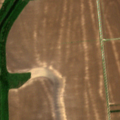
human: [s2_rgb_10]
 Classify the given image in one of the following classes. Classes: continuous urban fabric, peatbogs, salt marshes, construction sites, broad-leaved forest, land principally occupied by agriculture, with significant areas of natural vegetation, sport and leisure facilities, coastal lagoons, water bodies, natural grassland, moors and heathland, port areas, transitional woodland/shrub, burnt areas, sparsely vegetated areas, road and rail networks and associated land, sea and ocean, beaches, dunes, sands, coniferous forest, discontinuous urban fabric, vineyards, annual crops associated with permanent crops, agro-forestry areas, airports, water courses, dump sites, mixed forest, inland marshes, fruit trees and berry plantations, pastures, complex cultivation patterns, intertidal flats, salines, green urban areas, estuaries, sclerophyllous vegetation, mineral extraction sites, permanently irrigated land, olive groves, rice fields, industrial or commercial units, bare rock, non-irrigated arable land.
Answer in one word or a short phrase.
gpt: non-irrigated arable land, water courses